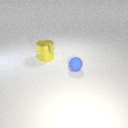
small blue rubber sphere to the right of large yellow metal cylinder